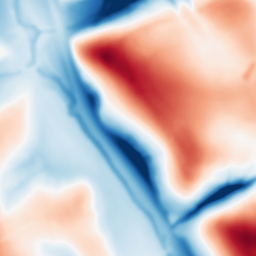
Category: multiscale
Decomposition family: dog_multiscale
Decomposition parameters: sigma_ratio: 1.6
n_scales: 6
base_sigma: 2
Upsampling method: quartic
Upsampling parameters: scale: 8
Upsampling scale: 8